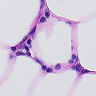
Metastatic tissue present: no